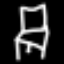
Label: chair